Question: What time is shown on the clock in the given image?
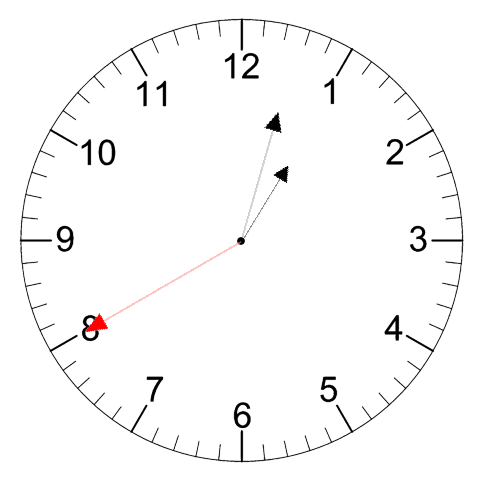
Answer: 01:02:40